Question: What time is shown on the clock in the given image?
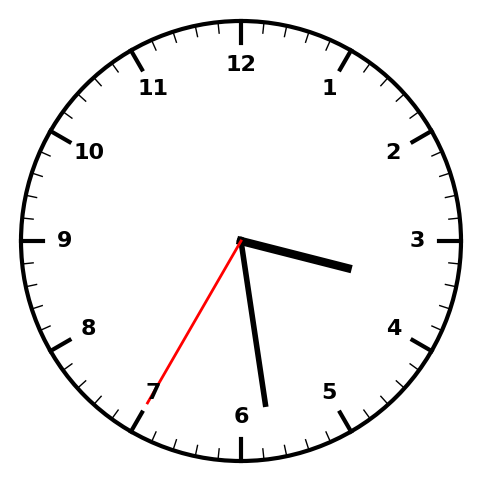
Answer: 03:28:35